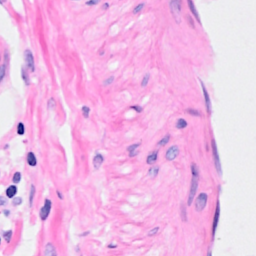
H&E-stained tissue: Breast